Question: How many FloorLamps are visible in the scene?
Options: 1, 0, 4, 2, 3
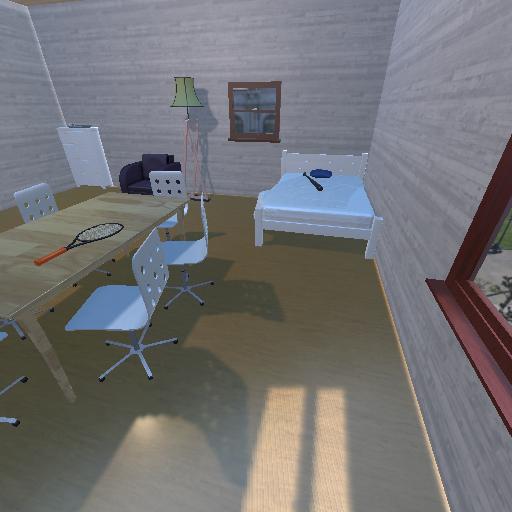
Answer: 1